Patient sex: F
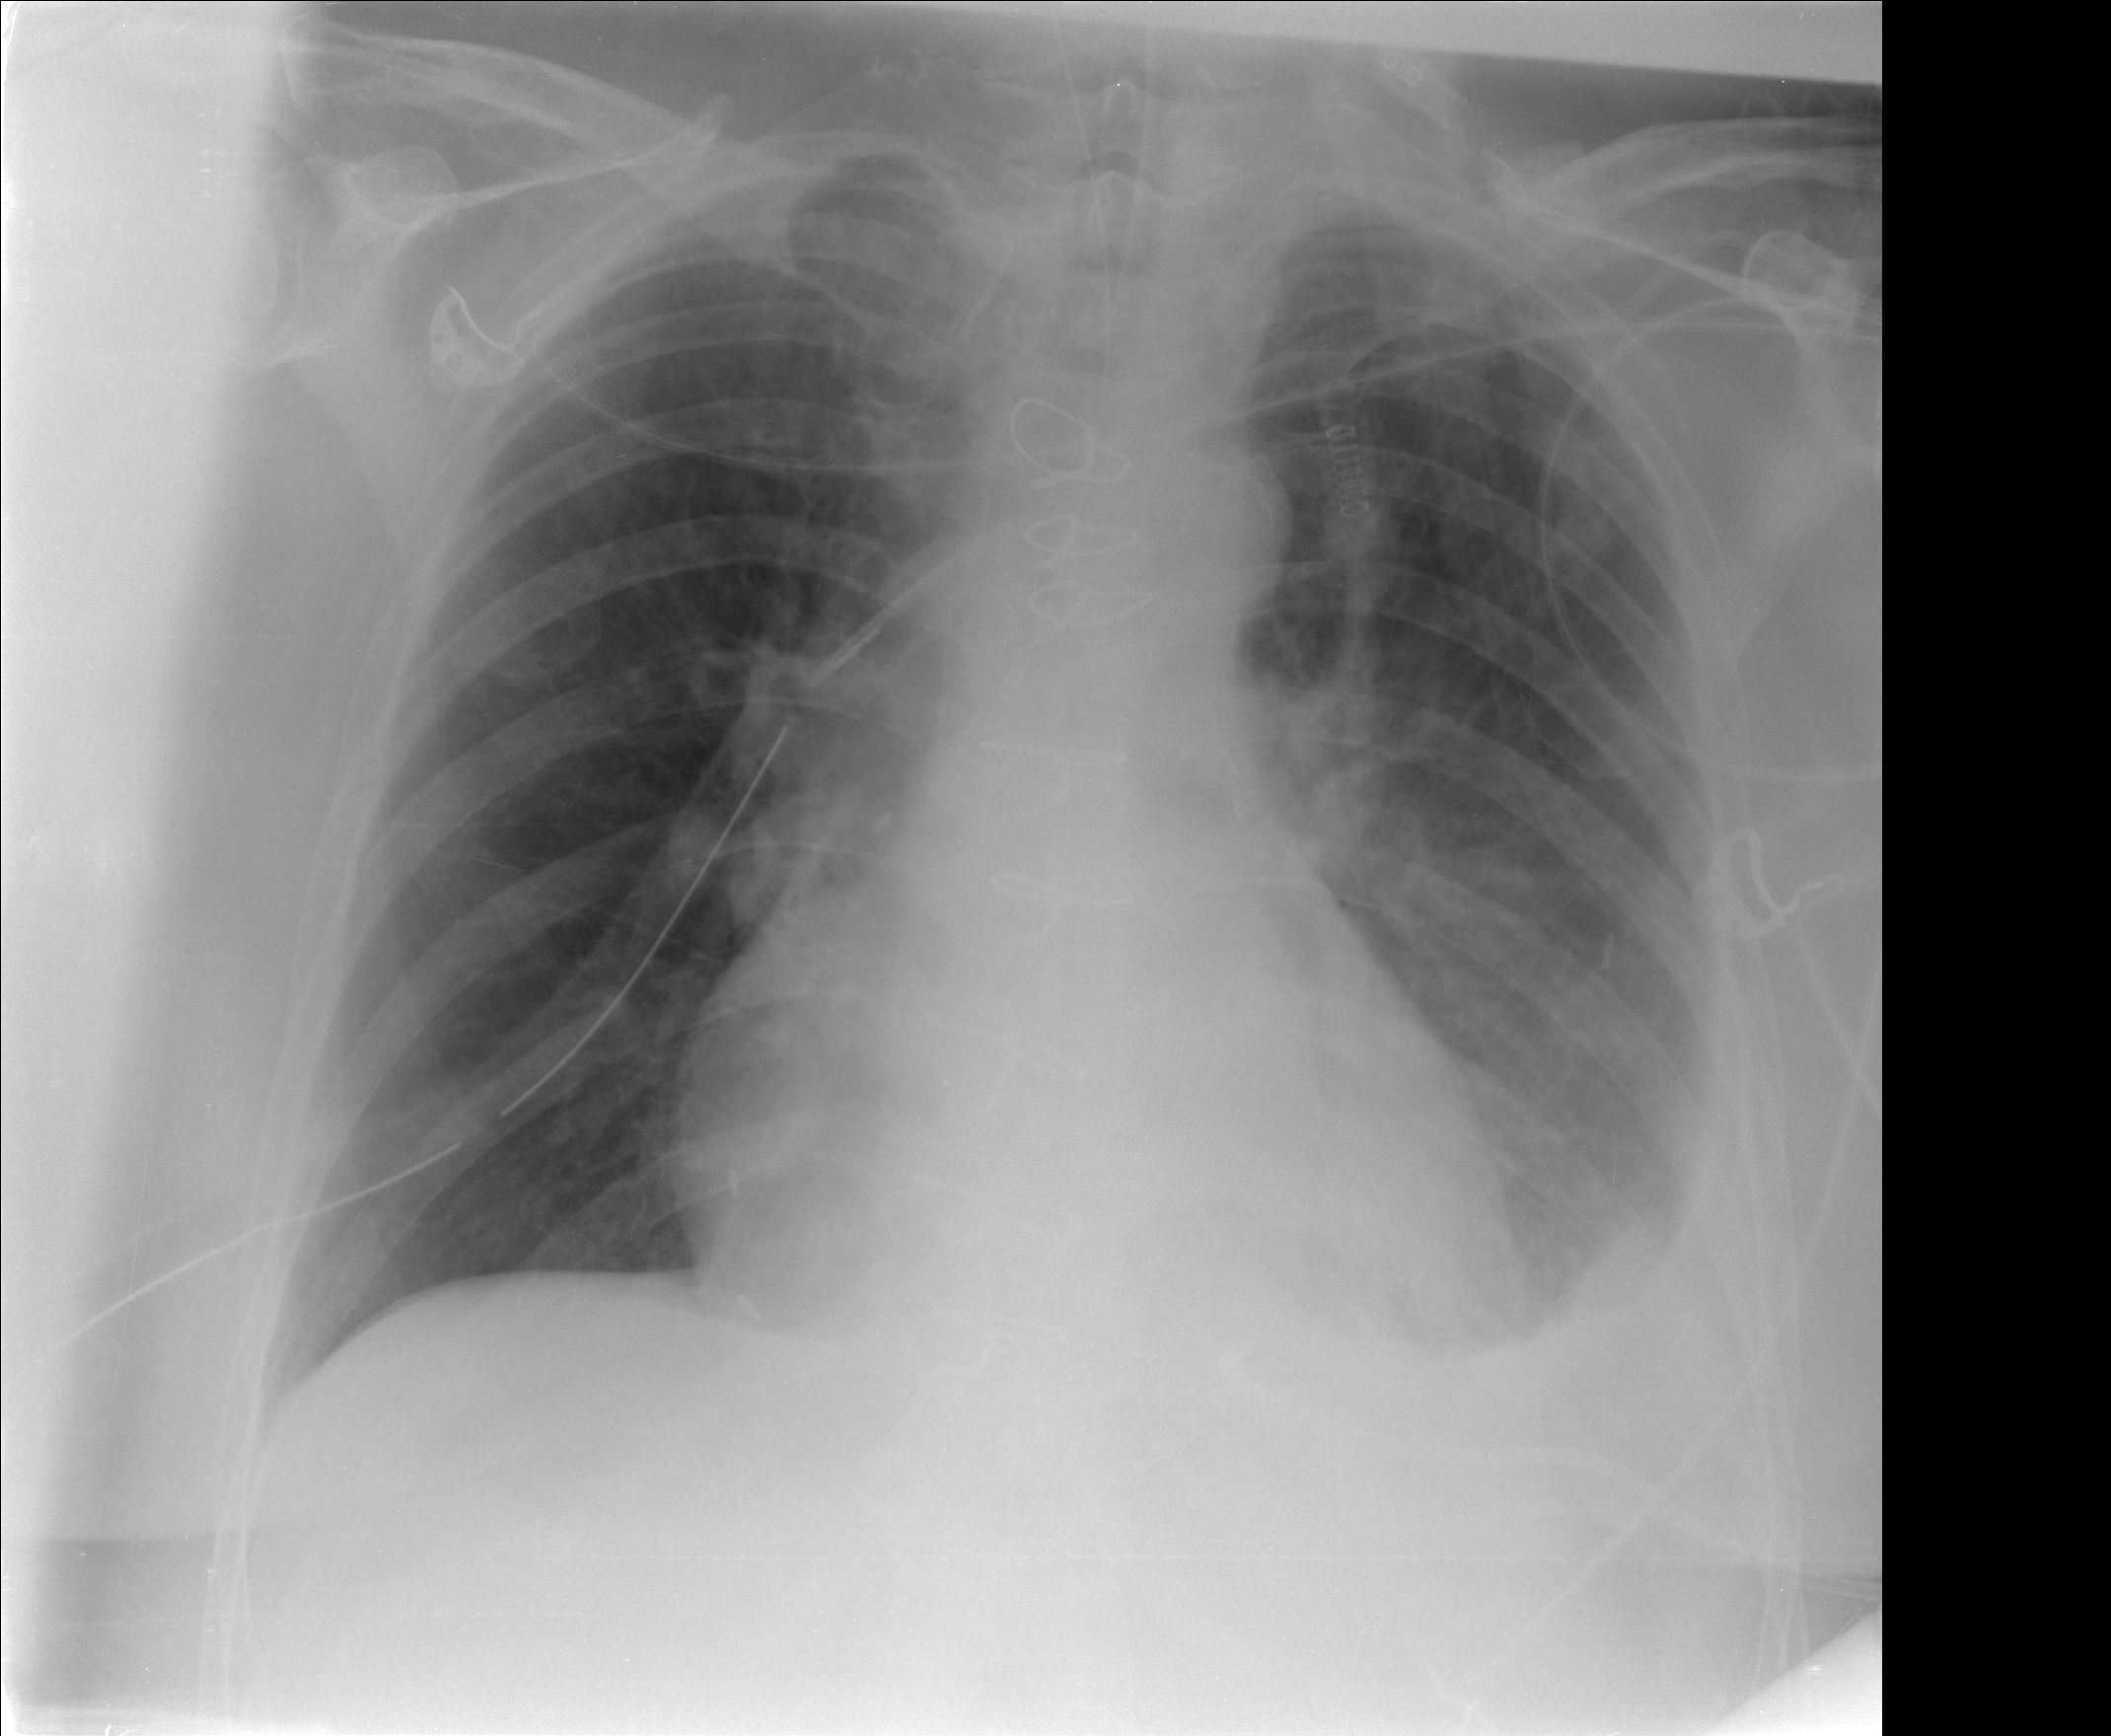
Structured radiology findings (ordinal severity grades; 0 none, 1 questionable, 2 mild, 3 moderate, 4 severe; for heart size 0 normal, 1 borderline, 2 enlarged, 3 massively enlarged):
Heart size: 1
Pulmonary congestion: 2
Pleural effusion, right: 0
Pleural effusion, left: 2
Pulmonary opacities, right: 0
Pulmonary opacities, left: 0
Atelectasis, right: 0
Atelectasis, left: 2